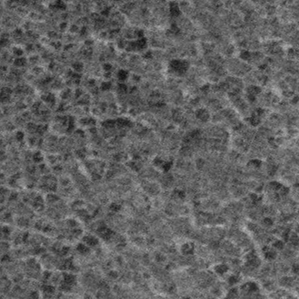
Label: frost